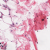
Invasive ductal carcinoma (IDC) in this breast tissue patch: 0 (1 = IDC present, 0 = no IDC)